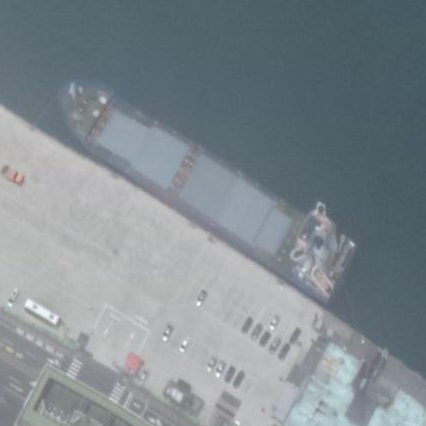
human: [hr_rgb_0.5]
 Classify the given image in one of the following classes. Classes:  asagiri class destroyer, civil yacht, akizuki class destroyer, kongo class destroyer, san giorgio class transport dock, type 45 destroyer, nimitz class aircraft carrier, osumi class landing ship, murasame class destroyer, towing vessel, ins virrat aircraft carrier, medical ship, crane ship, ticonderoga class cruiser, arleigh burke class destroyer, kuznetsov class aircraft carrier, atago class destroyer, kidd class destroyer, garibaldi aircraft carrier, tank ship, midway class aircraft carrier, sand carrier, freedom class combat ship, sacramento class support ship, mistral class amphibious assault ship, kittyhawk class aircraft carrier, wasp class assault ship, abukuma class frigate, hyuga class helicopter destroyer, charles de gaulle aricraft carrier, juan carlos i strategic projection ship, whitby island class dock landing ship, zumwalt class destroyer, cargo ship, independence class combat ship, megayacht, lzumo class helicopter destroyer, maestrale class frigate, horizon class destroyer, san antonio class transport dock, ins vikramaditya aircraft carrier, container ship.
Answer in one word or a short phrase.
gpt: Cargo ship